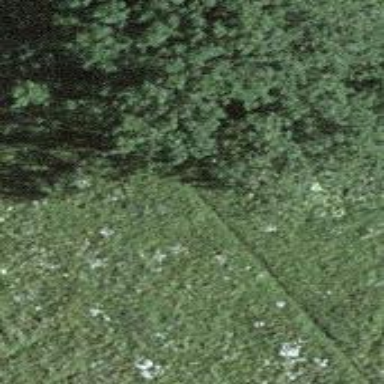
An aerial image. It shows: Grassy path with grade2 track type.